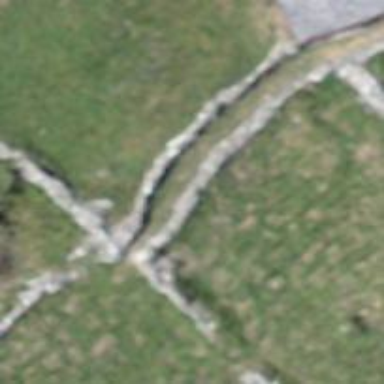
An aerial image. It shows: Wall made of dry stone.